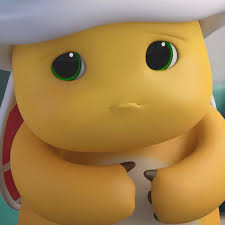
Label: nailong